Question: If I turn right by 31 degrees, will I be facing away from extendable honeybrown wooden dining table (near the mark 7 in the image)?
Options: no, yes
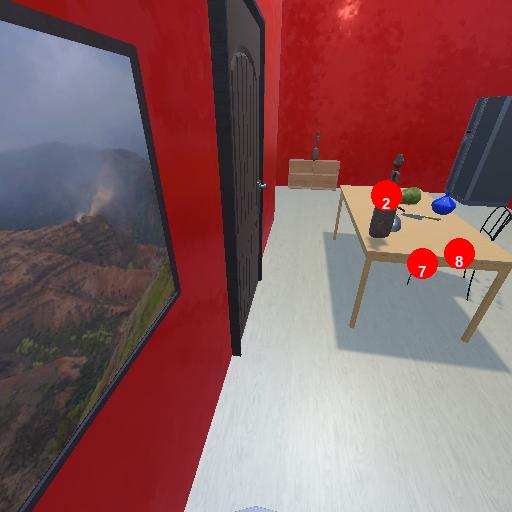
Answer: no